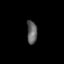
Tissue: lung
Cell type: Endothelial cells
Senescence score: 0.649
Nuclear area (px): 232
Mean DAPI intensity: 96.884